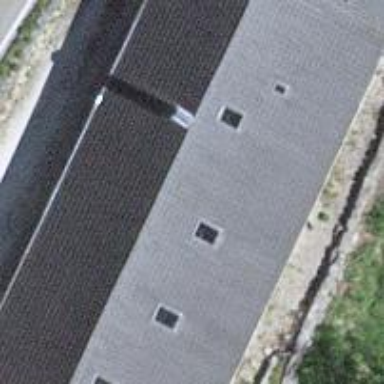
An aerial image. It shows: Warehouse building.